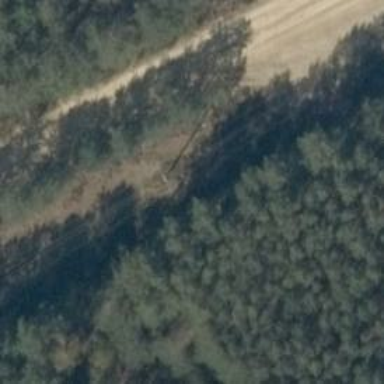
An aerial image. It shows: Minor power line.